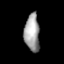
Tissue: prostate
Cell type: Fibroblasts
Senescence score: 0.801
Nuclear area (px): 556
Mean DAPI intensity: 159.178